Question: I want to make 3D plots for linear Regression Models in R: I wish to display surface of the regression plane of a linear model.
I have 2 continuous variables (say AGE, HEIGHT) and 2 factors (SEX, ALLERGIC). I want to display the predicted values of the LM w.r.t. the 2 continuous variables conditioned on the specified levels of each factor, e.g.
'''
ILLNESS = AGE|{SEX==MALE + ALLERGIC==YES} + HEIGHT|{SEX==MALE + ALLERGIC==YES} +
AGE|{SEX==MALE + ALLERGIC==YES}*HEIGHT|{SEX==MALE + ALLERGIC==YES}
'''
This is the outcome I have in mind:

Are there any cool function, where you can do this very easy?
If not, how can I write formulas, where I can condition on >1 factor level?
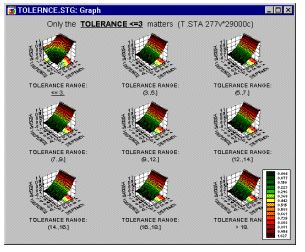
Answer: First, let's make some sample input data to have something to test with.
'''
set.seed(15)
dd <- data.frame(
sex = sample(c("M","F"), 200, replace=T),
allergic = sample(c("YES","NO"), 200, replace=T),
age = runif(200, 18,65),
height = rnorm(200, 6, 2)
)
expit <- function(x) exp(x)/(exp(x)+1)
dd <- transform(dd,
illness=expit(-1+(sex=="M")*.8-0.025*age*ifelse(sex=="M",-1,1)+.16*height*ifelse(allergic=="YES",-1,1)+rnorm(200))>.5
)
'''
Now we define the set of values we want to predict over
'''
gg<-expand.grid(sex=c("M","F"), allergic=c("YES","NO"))
vv<-expand.grid(age=18:65, height=3:9)
'''
and then we fit a model, and use the predict function to calculate the response for each point on the surface we wish to plot.
'''
mm <- glm(illness~sex+allergic+age+height, dd, family=binomial)
pd<-do.call(rbind, Map(function(sex, allergic) {
nd <- cbind(vv, sex=sex, allergic=allergic)
cbind(nd, pred=predict(mm, nd, type="response"))
}, sex=gg$sex, allergic=gg$allergic))
'''
Finally, we can use lattice to plot the data
'''
library(lattice)
wireframe(pred~age+height|sex+allergic, pd, drape=TRUE)
'''
which give us